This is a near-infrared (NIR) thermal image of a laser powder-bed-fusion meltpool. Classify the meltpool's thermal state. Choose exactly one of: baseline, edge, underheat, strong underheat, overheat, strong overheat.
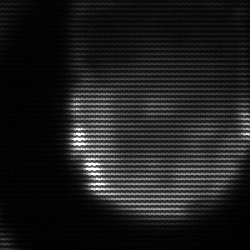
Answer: edge